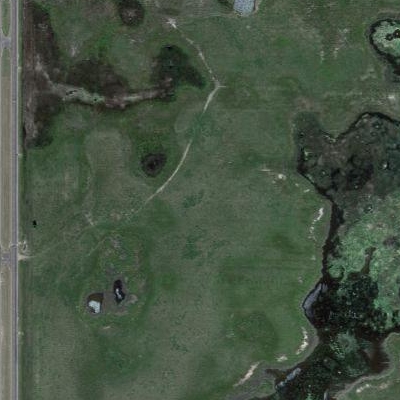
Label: Grass